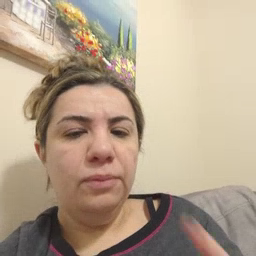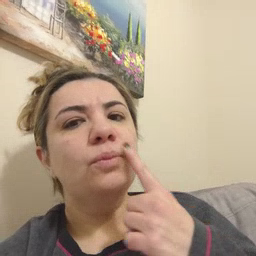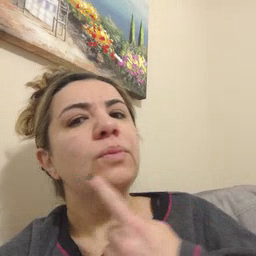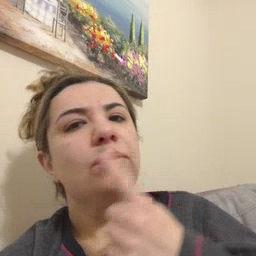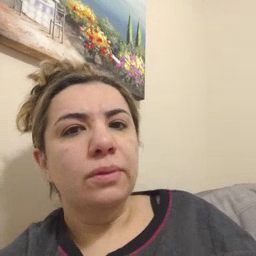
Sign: lips